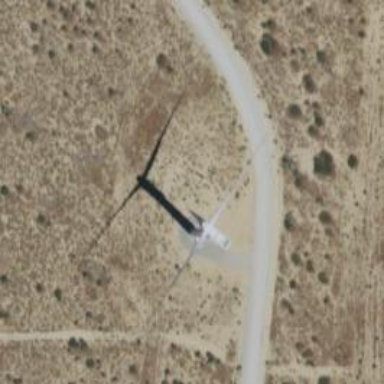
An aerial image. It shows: Wind generator powered by Vestas horizontal axis wind turbine.